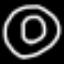
Label: donut